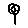
Label: flower